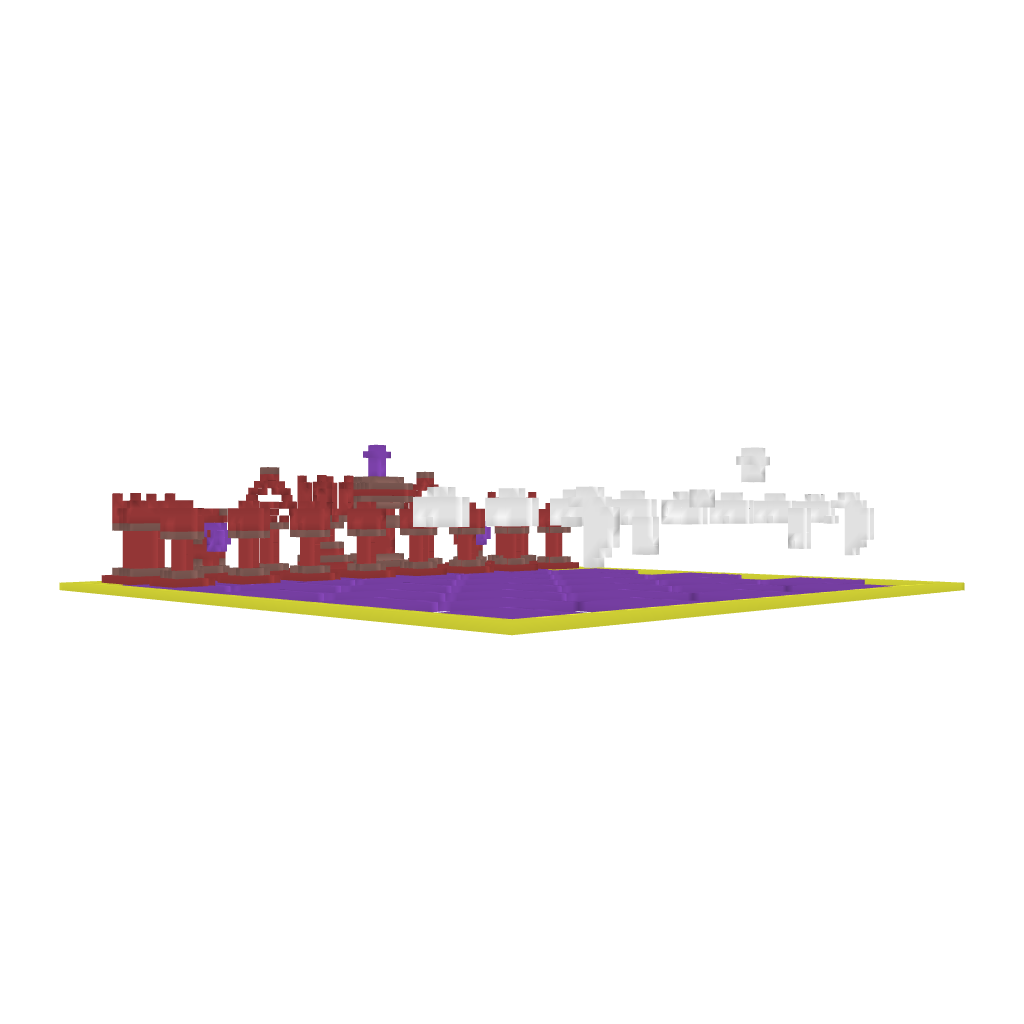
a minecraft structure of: Giant Chess Set bad low quality